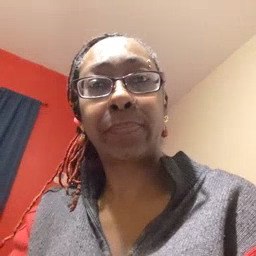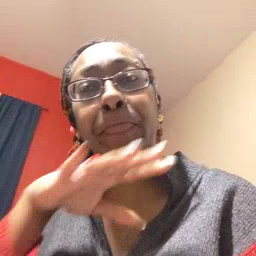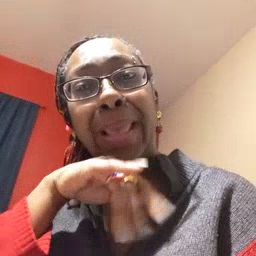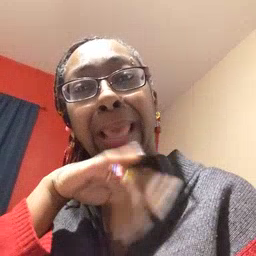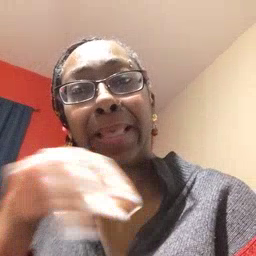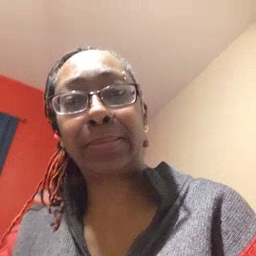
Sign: pig